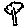
Label: tree